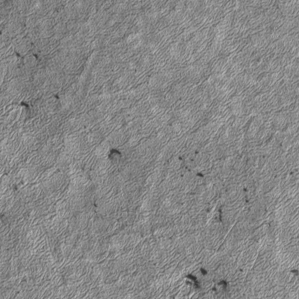
Label: frost